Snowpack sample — Loveland Pass, Silver Plume, Colorado, USA (12/14/25, 10:50 AM MST)
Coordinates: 39.664, -105.882
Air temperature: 36 °F
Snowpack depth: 67 cm
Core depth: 10 cm
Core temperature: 50 °F
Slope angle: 6°, slope face: 326°
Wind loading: low
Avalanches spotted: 0
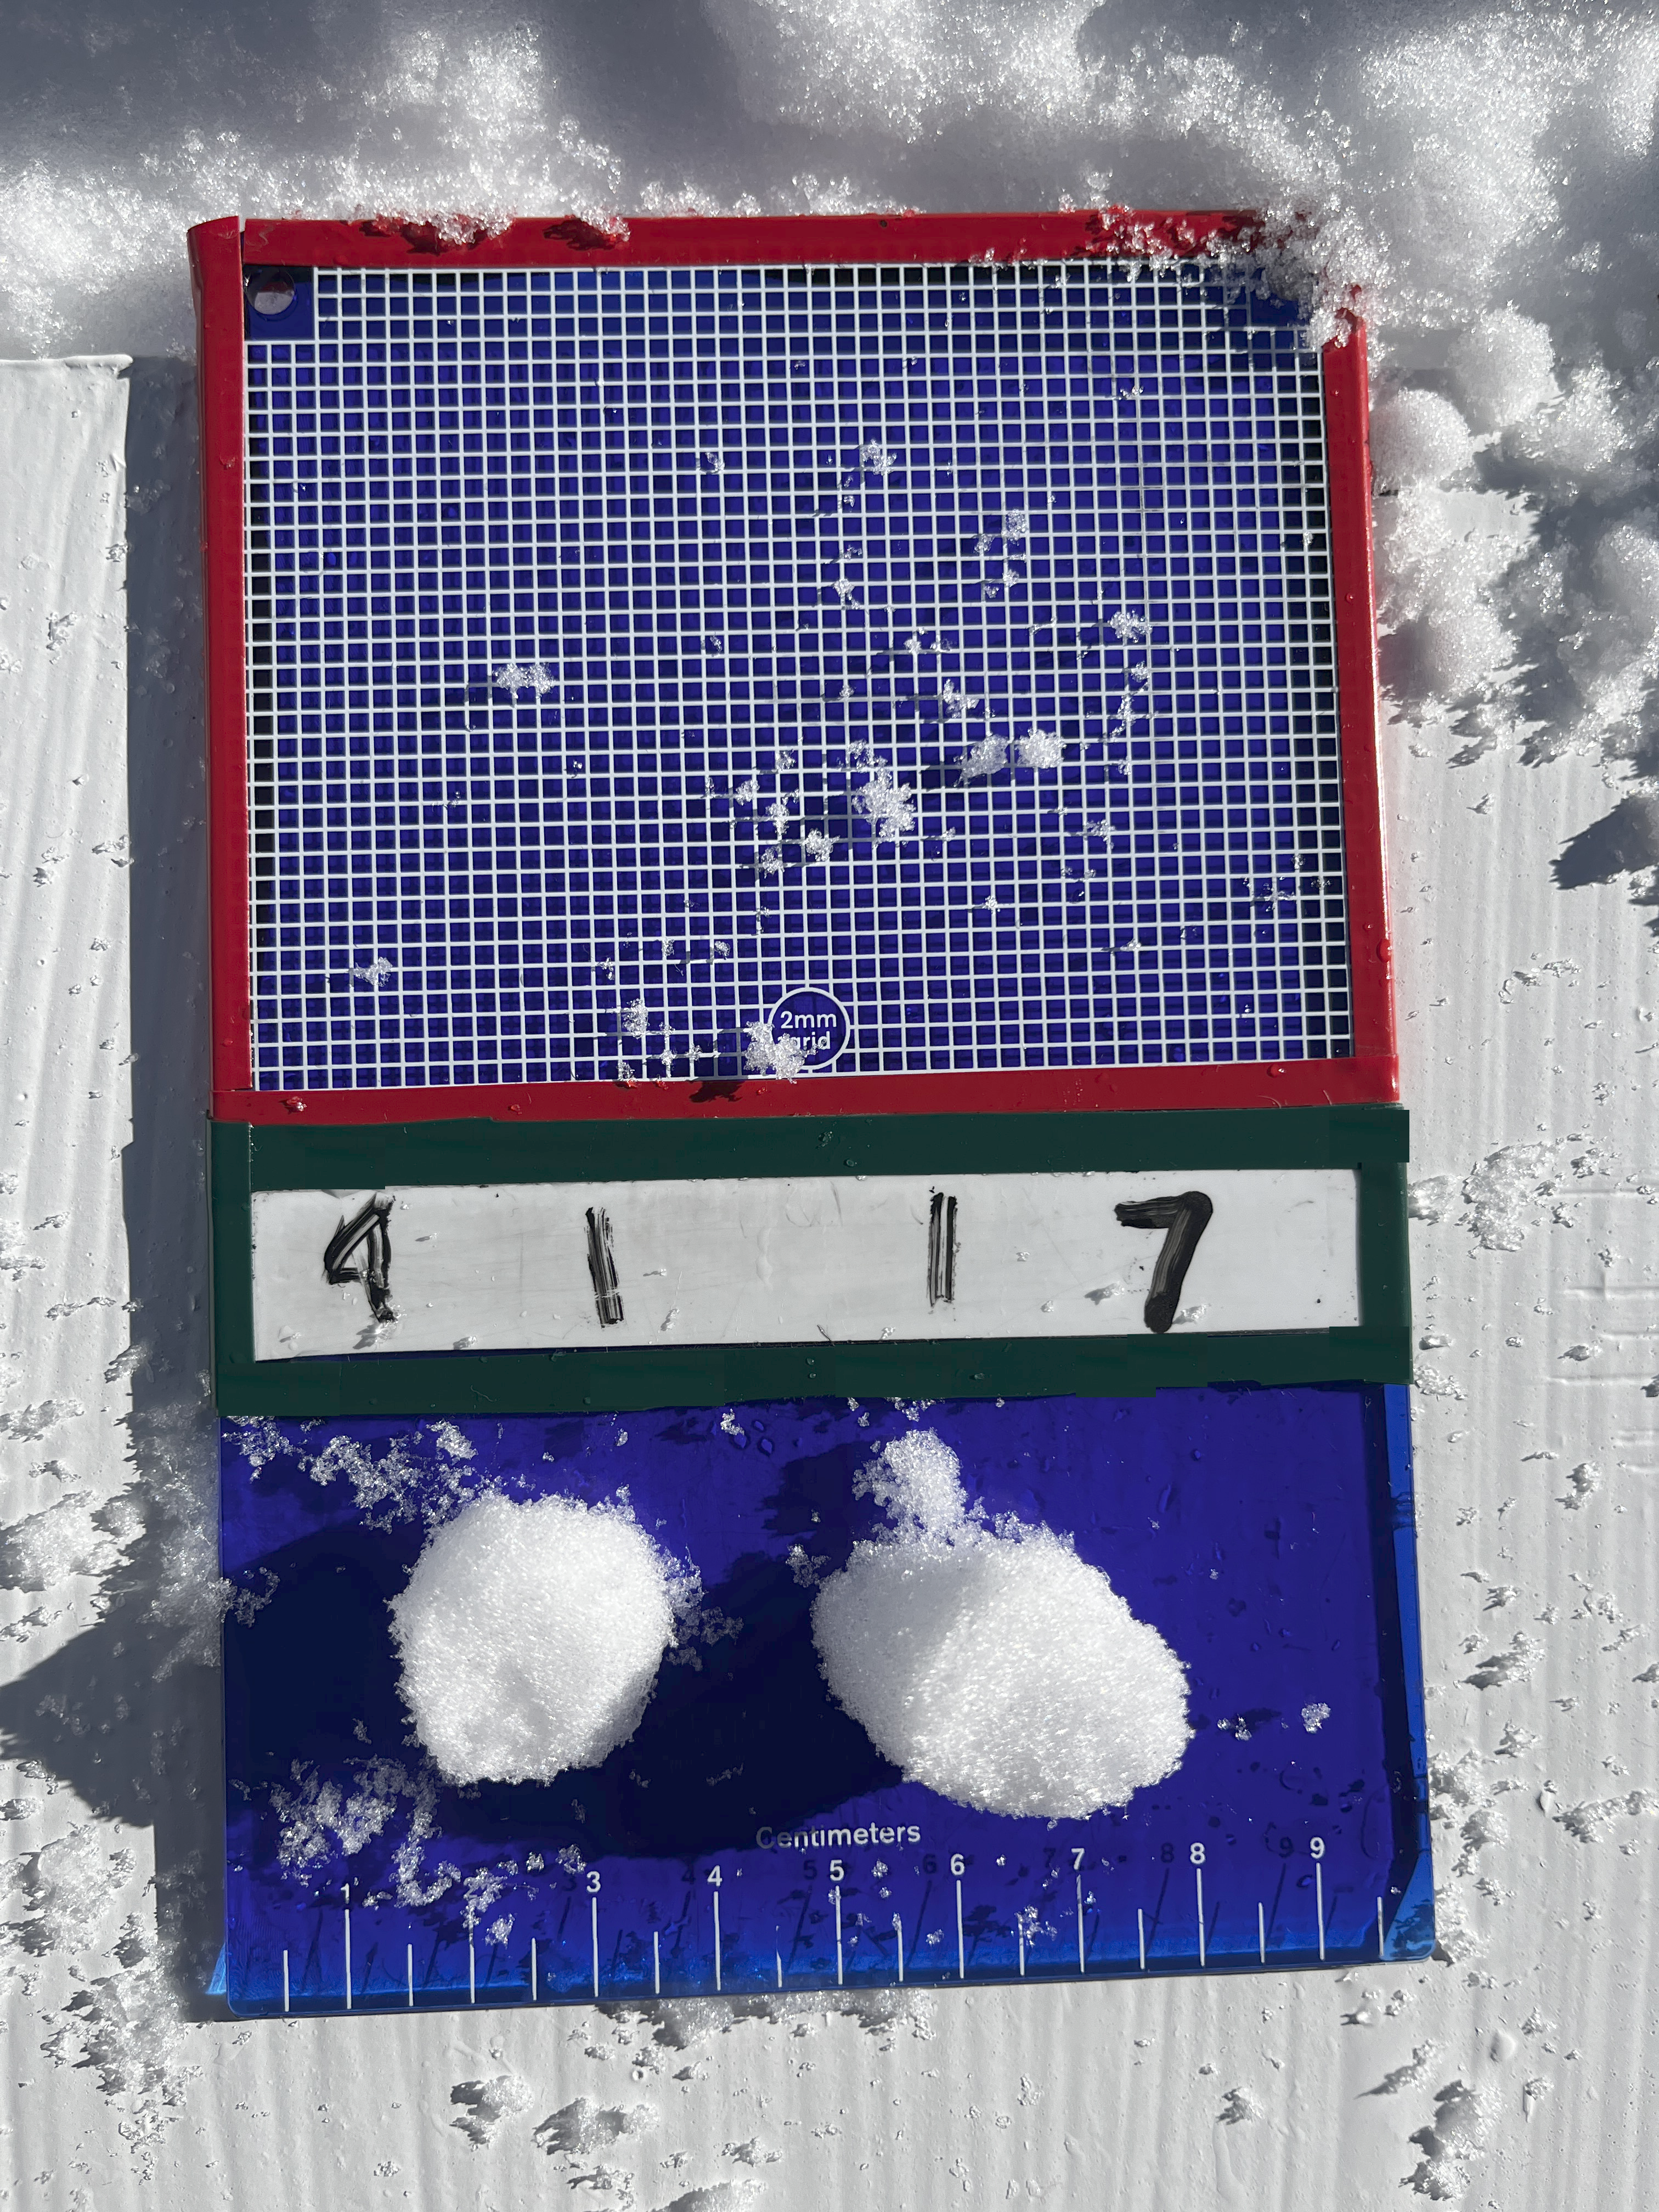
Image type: crystal_card
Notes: No avalanches spotted, very late start to the season with minimal snowpack